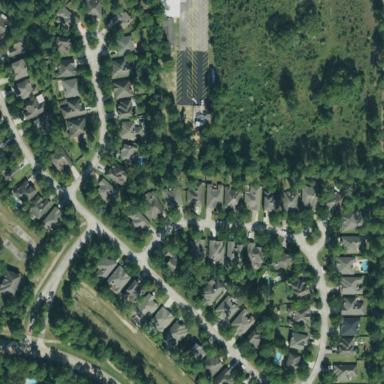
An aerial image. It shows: Residential area within neighborhood.